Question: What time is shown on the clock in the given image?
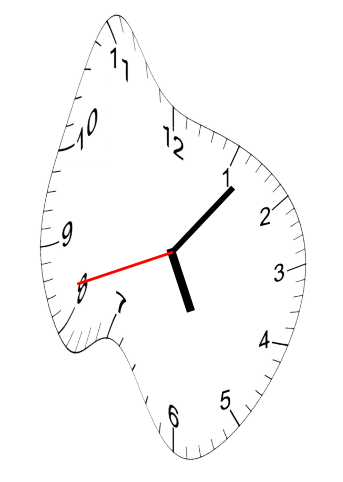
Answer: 05:06:42